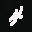
Label: 4